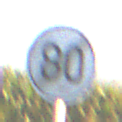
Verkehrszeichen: EndeGeschwindigkeit80
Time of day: SunriseSunset
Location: Outdoor (RoadRail)
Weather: Clear
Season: NotSpecified
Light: Natural